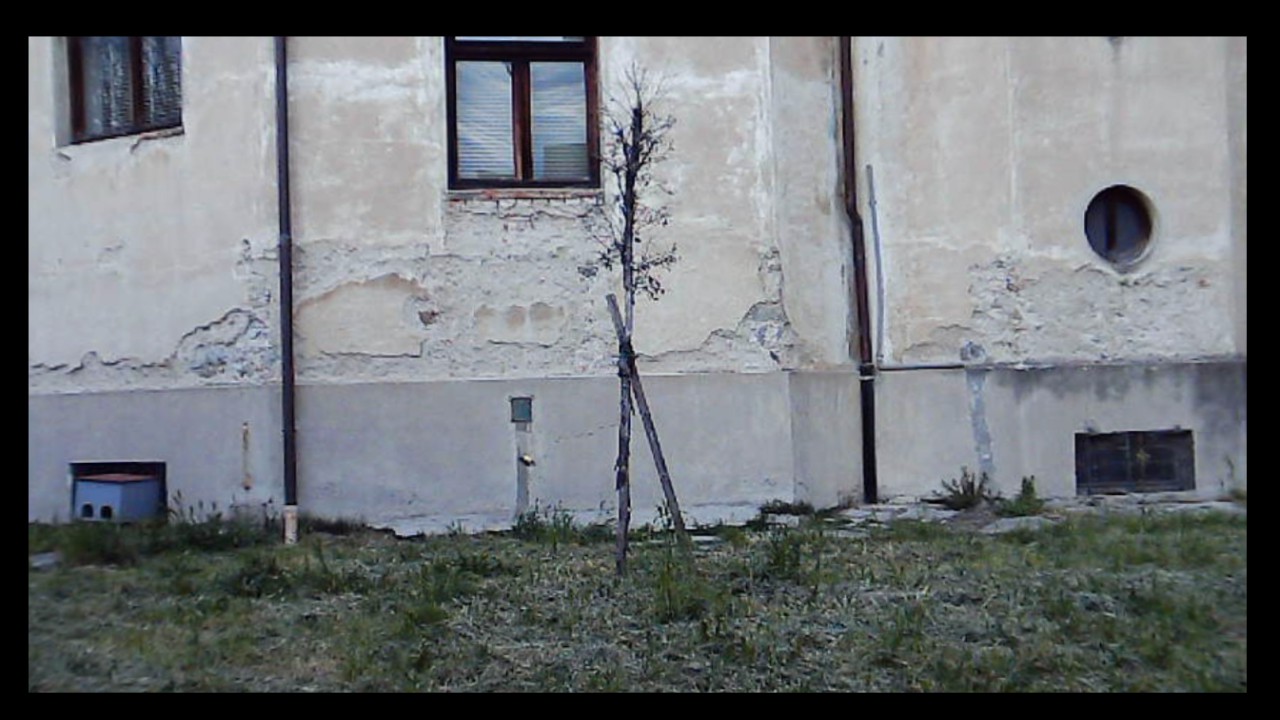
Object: DarwinFPV cineape20